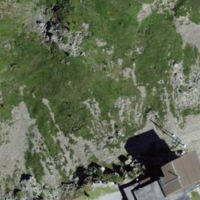
EUNIS habitat code: 31
Species observed at this site:
Bistorta vivipara